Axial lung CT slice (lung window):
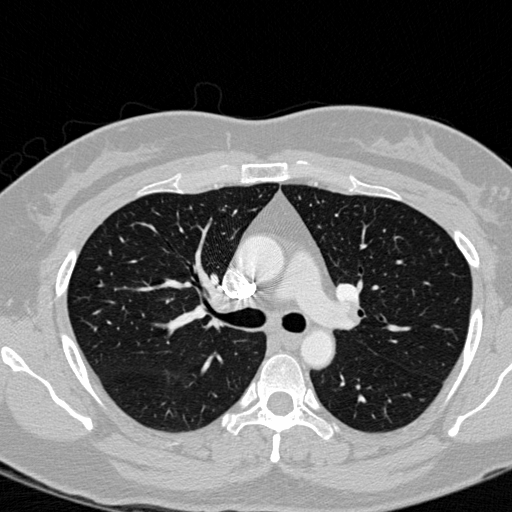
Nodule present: no